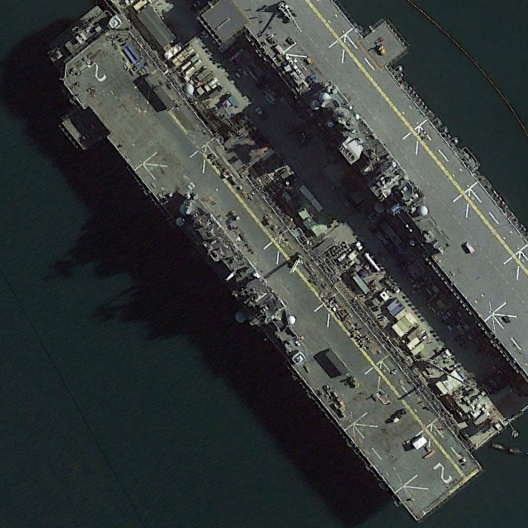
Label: assault